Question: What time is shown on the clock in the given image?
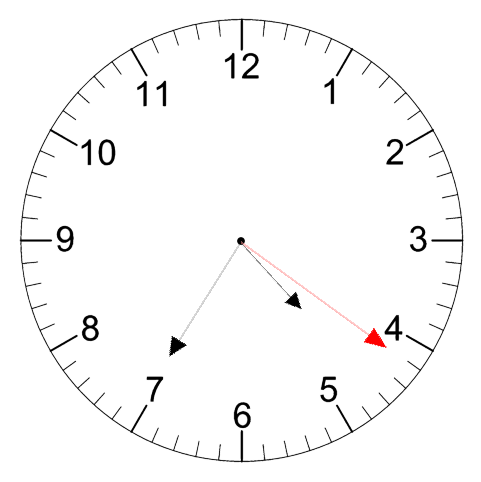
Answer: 04:35:21